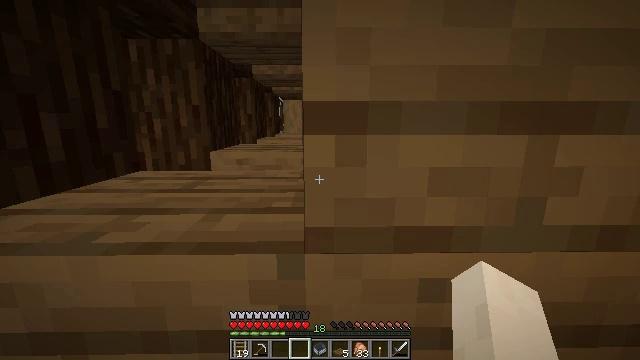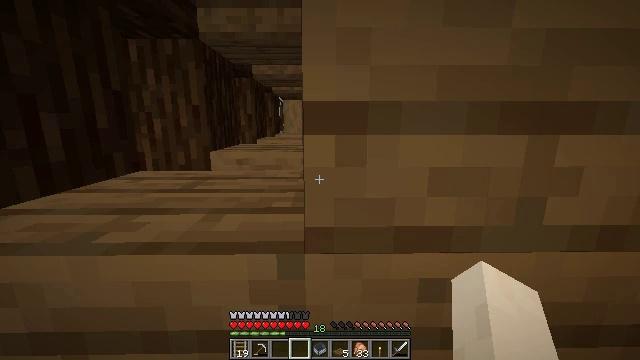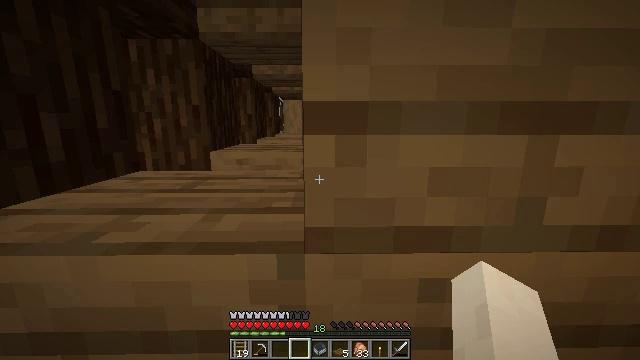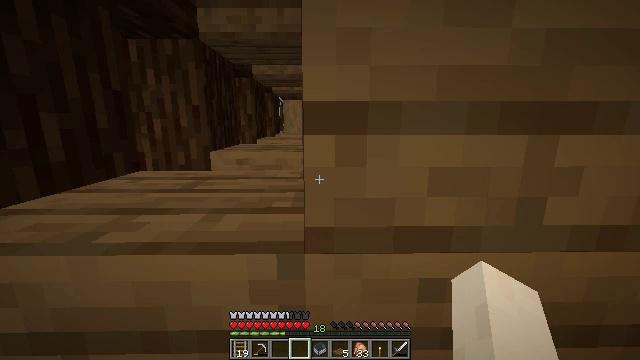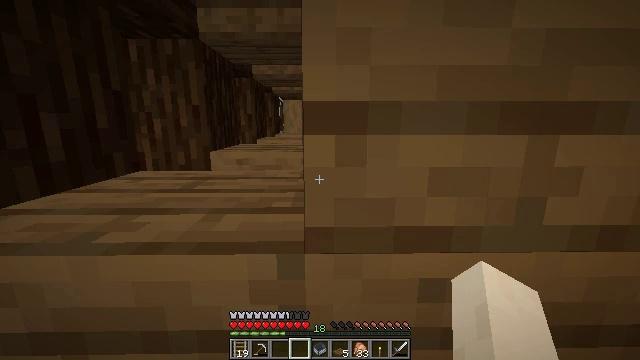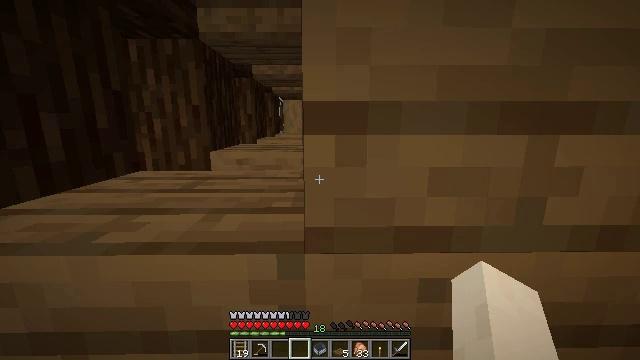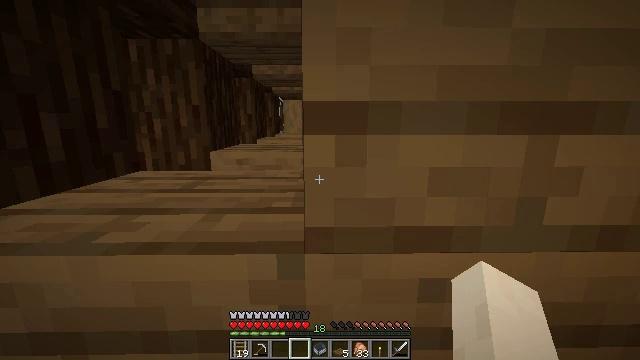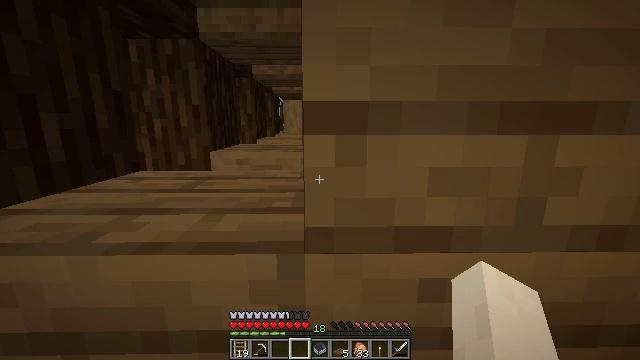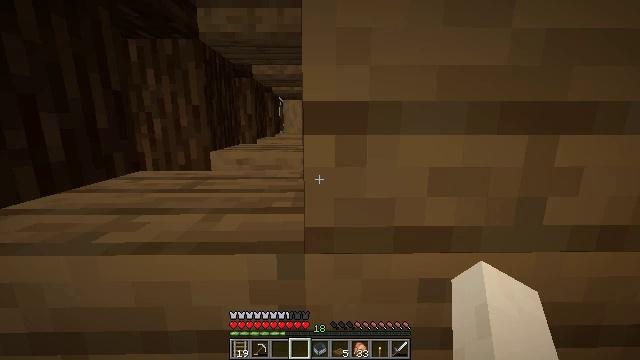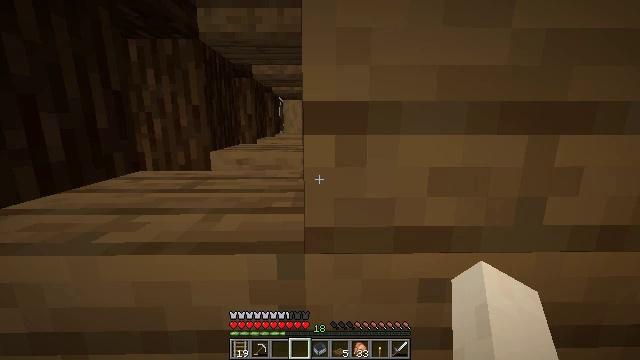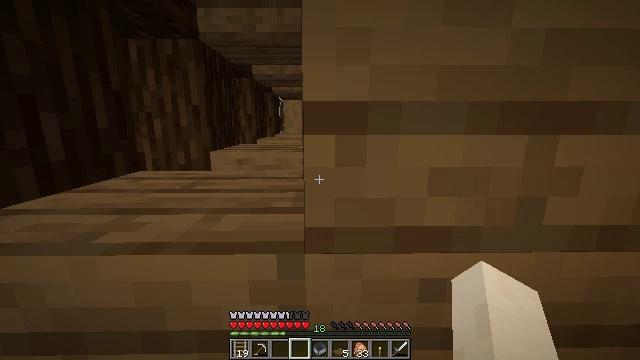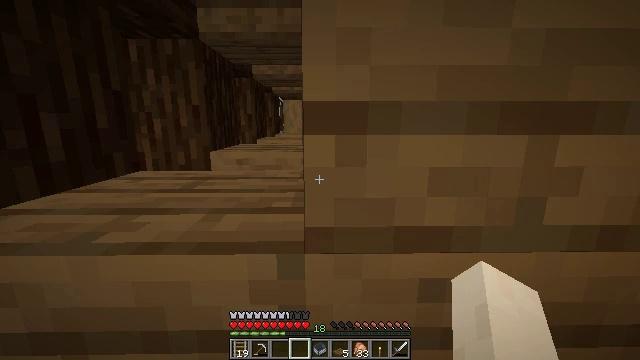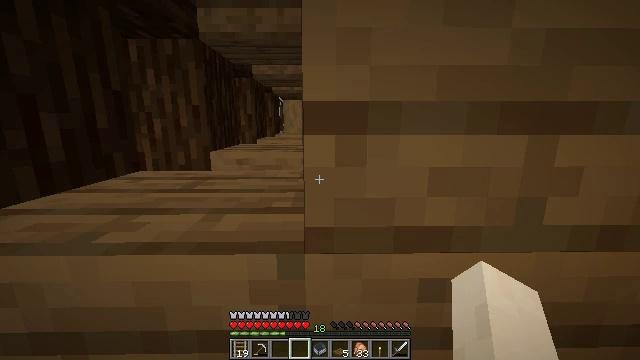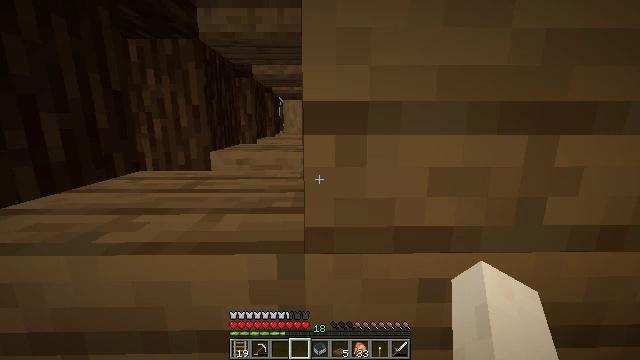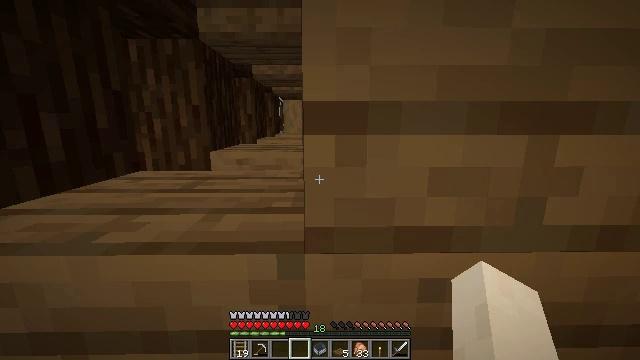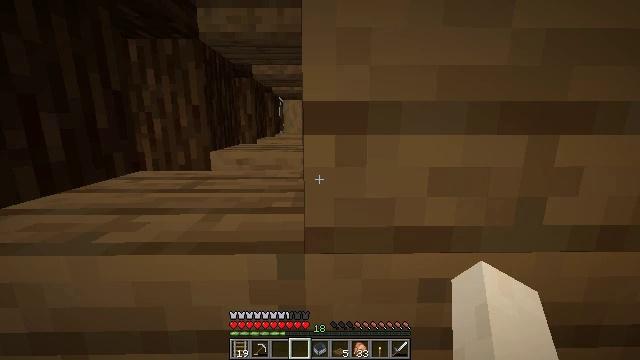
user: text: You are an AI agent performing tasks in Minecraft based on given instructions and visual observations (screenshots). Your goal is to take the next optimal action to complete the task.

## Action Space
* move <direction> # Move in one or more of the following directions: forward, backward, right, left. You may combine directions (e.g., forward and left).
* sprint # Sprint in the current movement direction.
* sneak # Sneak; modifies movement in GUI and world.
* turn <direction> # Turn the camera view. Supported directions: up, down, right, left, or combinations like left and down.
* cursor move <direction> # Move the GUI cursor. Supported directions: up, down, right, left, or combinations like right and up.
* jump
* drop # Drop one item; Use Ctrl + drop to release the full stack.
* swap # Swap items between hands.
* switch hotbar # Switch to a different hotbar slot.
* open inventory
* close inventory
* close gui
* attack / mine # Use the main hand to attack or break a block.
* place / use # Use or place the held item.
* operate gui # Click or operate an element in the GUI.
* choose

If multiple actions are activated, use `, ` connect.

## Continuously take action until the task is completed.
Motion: motion action
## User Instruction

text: Harvest stripped spruce log.
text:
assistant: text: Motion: no_op
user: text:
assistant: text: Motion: no_op
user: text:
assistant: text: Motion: no_op
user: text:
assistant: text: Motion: no_op
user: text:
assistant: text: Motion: no_op
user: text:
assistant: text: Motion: no_op
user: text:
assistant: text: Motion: no_op
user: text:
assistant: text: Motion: no_op
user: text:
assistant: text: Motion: no_op
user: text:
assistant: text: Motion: no_op
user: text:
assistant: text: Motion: no_op
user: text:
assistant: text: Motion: no_op
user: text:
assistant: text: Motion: no_op
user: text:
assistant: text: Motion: no_op
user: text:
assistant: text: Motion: no_op
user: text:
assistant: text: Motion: no_op
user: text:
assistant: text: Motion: no_op
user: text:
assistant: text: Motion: no_op
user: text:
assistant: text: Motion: no_op
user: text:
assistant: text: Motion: no_op
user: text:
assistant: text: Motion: no_op
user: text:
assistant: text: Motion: no_op
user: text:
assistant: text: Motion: no_op
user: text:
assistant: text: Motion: no_op
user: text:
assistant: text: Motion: no_op
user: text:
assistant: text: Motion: no_op
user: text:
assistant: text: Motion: no_op
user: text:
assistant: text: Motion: no_op
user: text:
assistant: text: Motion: no_op
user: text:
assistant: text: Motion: no_op